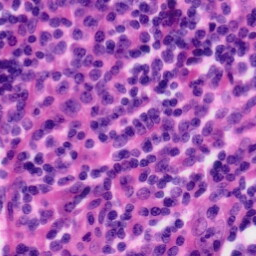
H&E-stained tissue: Tonsil